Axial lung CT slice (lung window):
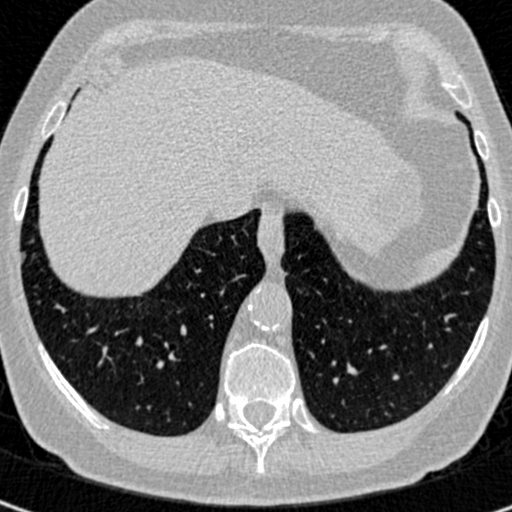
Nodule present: no